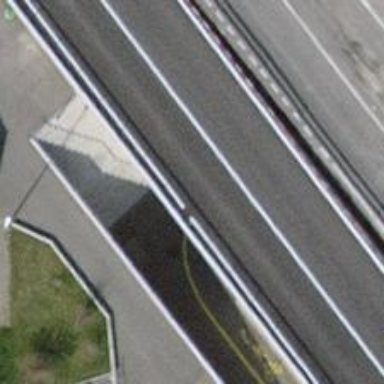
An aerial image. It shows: Concrete footway leading through tunnel.